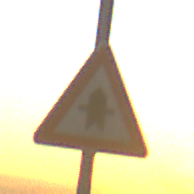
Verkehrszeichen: Vorfahrt
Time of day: SunriseSunset
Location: Outdoor (RoadRail)
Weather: PartlyCloudy
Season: NotSpecified
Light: Natural